Brain MRI, t1w sequence, axial 2D slice.
Patient: age 44, sex F, weight 95 kg, height 1.95 m
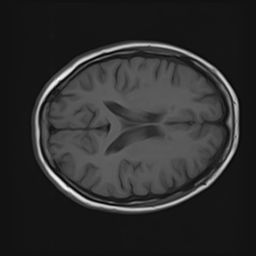